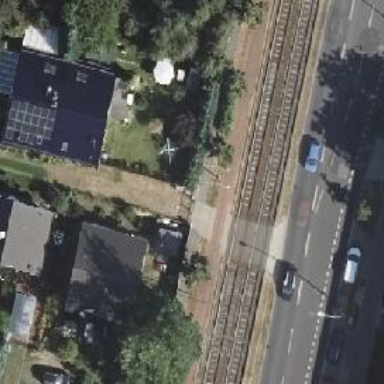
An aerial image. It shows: Uncontrolled tram level crossing.